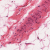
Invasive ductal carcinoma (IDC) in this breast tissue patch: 0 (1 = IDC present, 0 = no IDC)